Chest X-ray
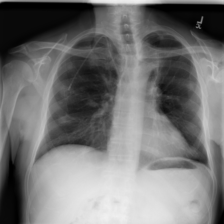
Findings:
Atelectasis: negative
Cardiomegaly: negative
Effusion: negative
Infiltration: negative
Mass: negative
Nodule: negative
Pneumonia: negative
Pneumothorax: negative
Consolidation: negative
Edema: negative
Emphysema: negative
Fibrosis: negative
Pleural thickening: negative
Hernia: negative